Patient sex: M
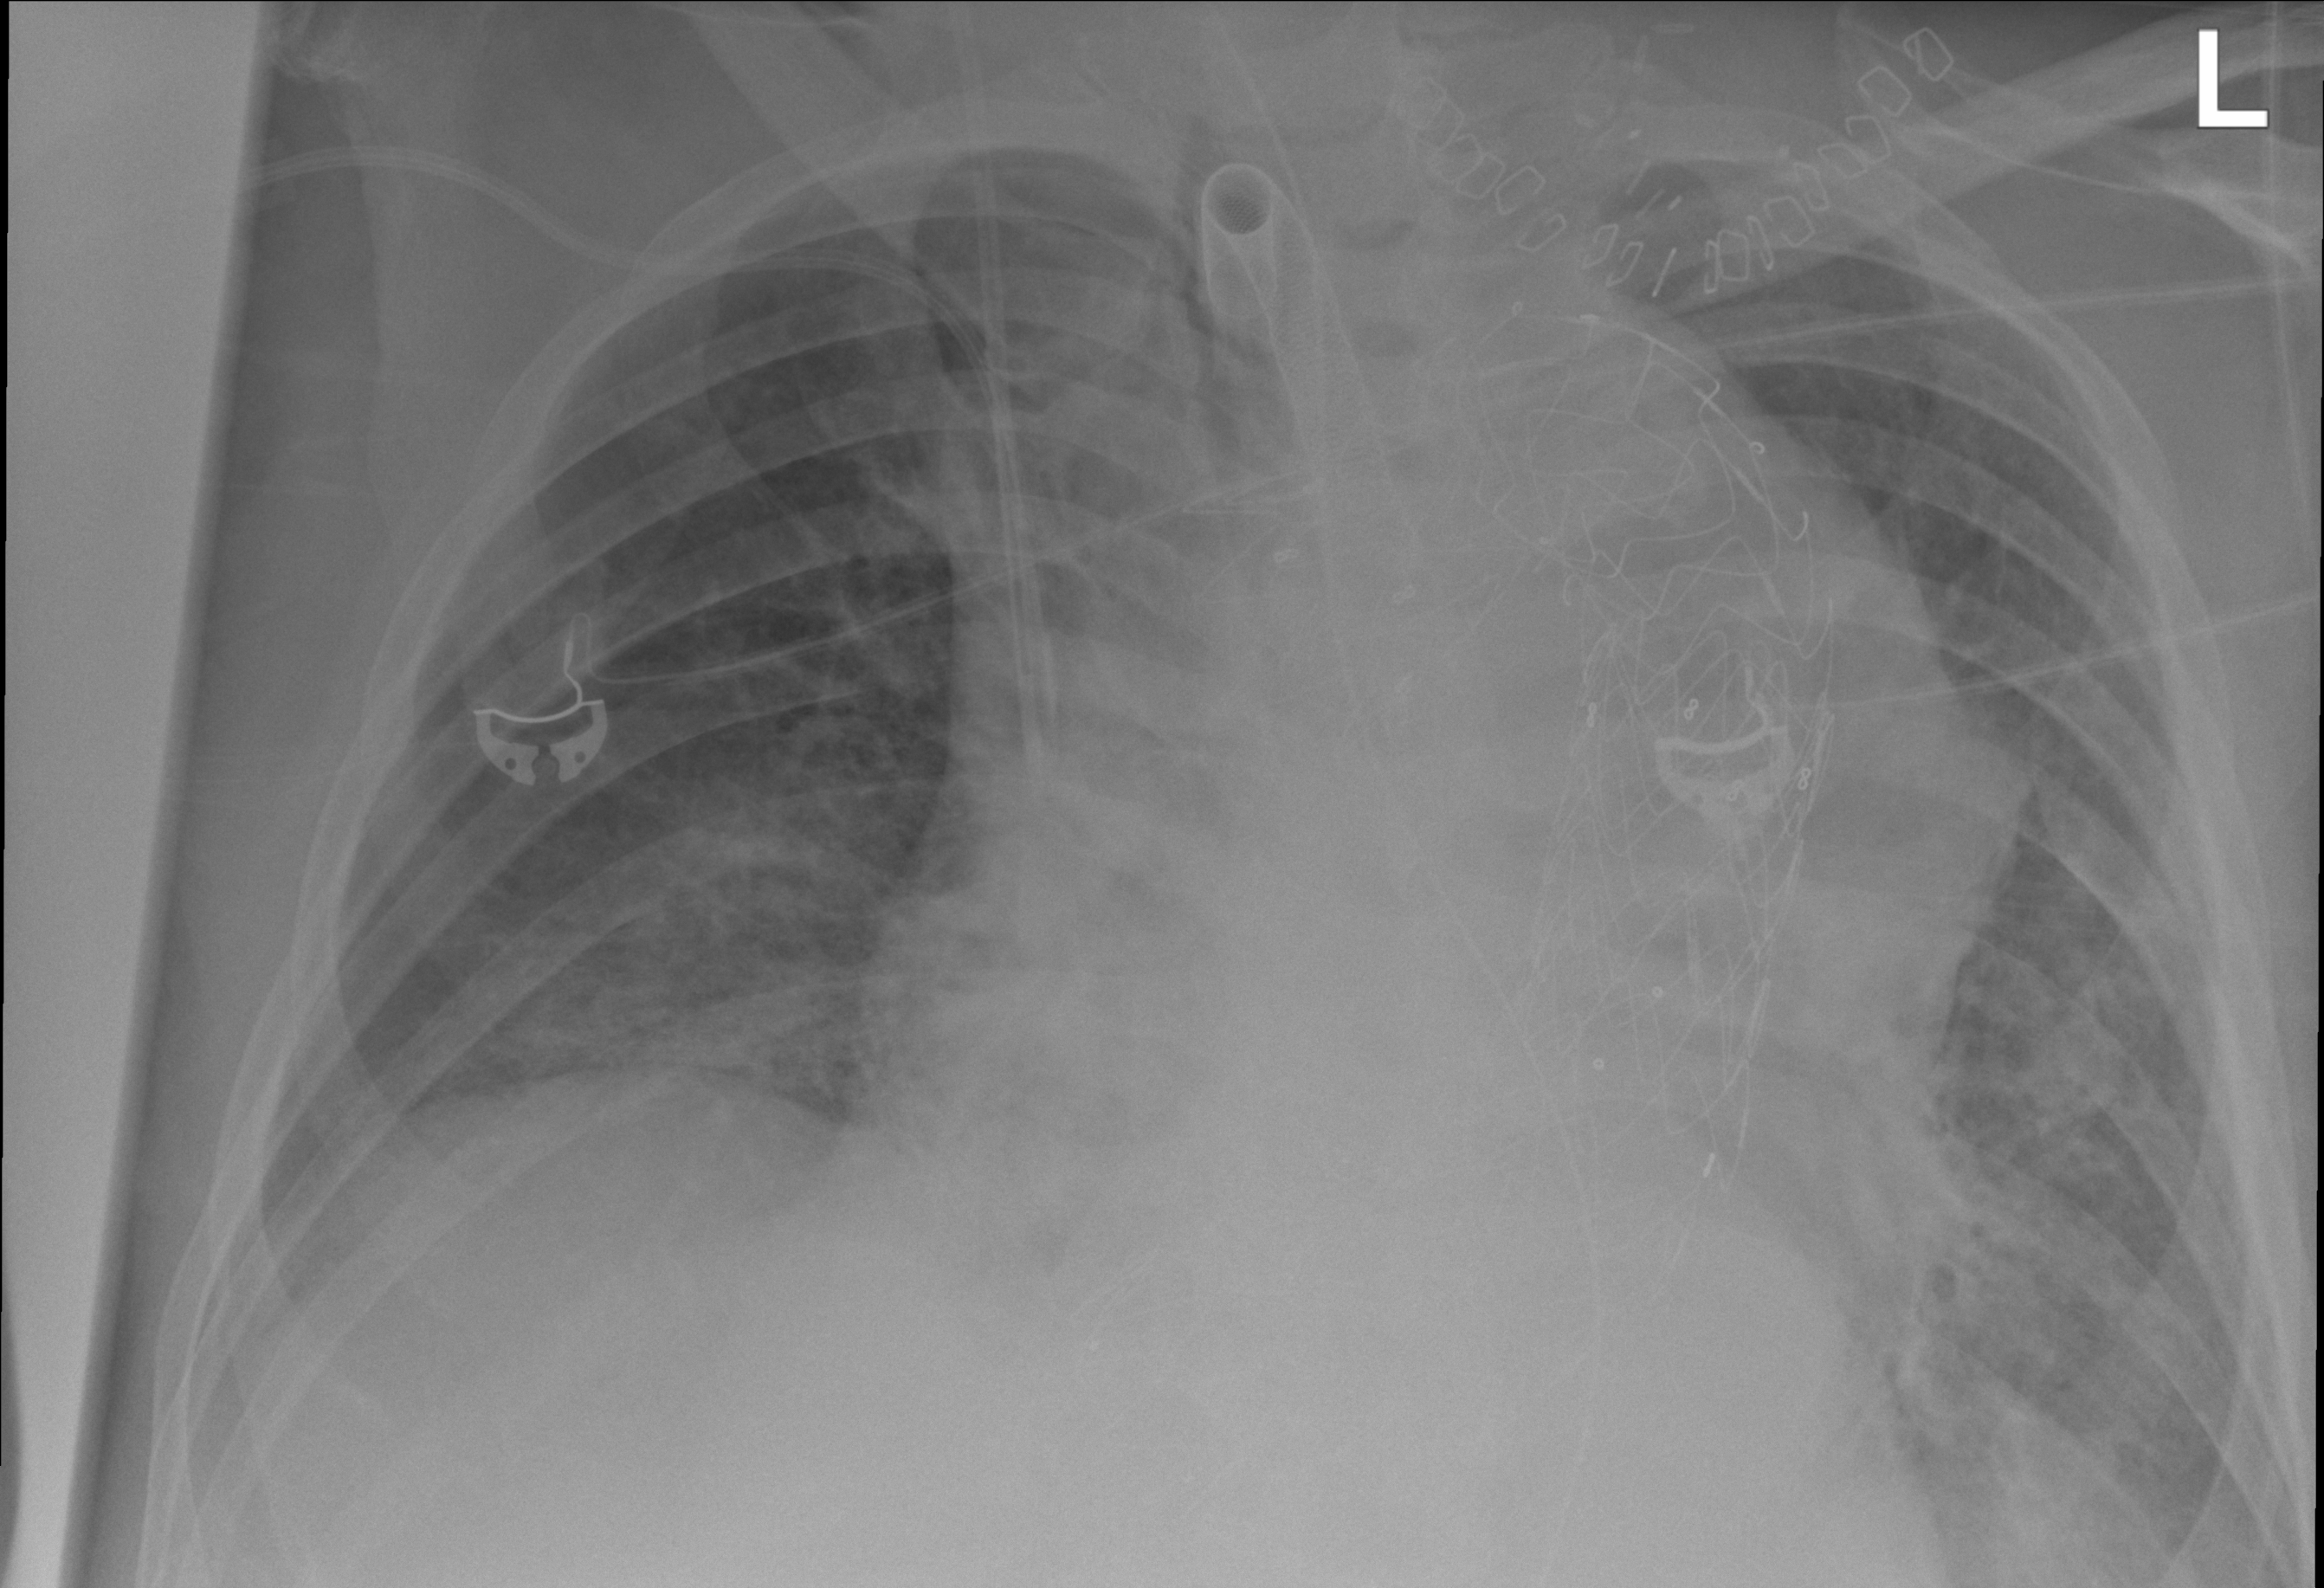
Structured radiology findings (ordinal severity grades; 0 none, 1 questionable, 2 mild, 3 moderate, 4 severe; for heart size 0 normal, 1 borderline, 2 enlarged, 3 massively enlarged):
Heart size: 2
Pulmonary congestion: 2
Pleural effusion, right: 0
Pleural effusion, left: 0
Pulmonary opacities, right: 2
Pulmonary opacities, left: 2
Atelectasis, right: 2
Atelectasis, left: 3